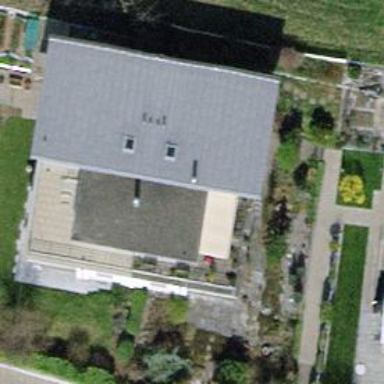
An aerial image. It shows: White terrace building with flat roof.